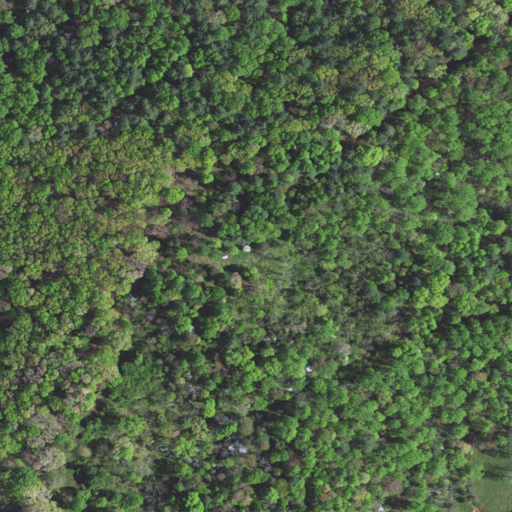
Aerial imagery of mountain in Virginia named Love Lady Mountain containing deciduous forest, mixed forest, evergreen forest, and low intensity development